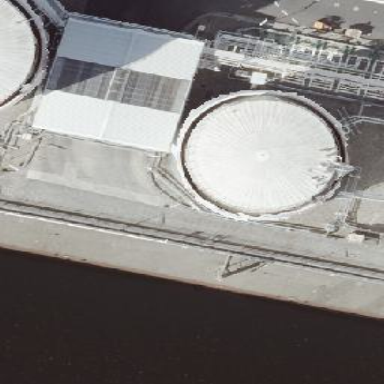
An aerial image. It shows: Cylindrical storage tank. It is man-made structure used for storage.